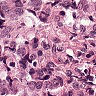
Metastatic tissue present: yes